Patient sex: M
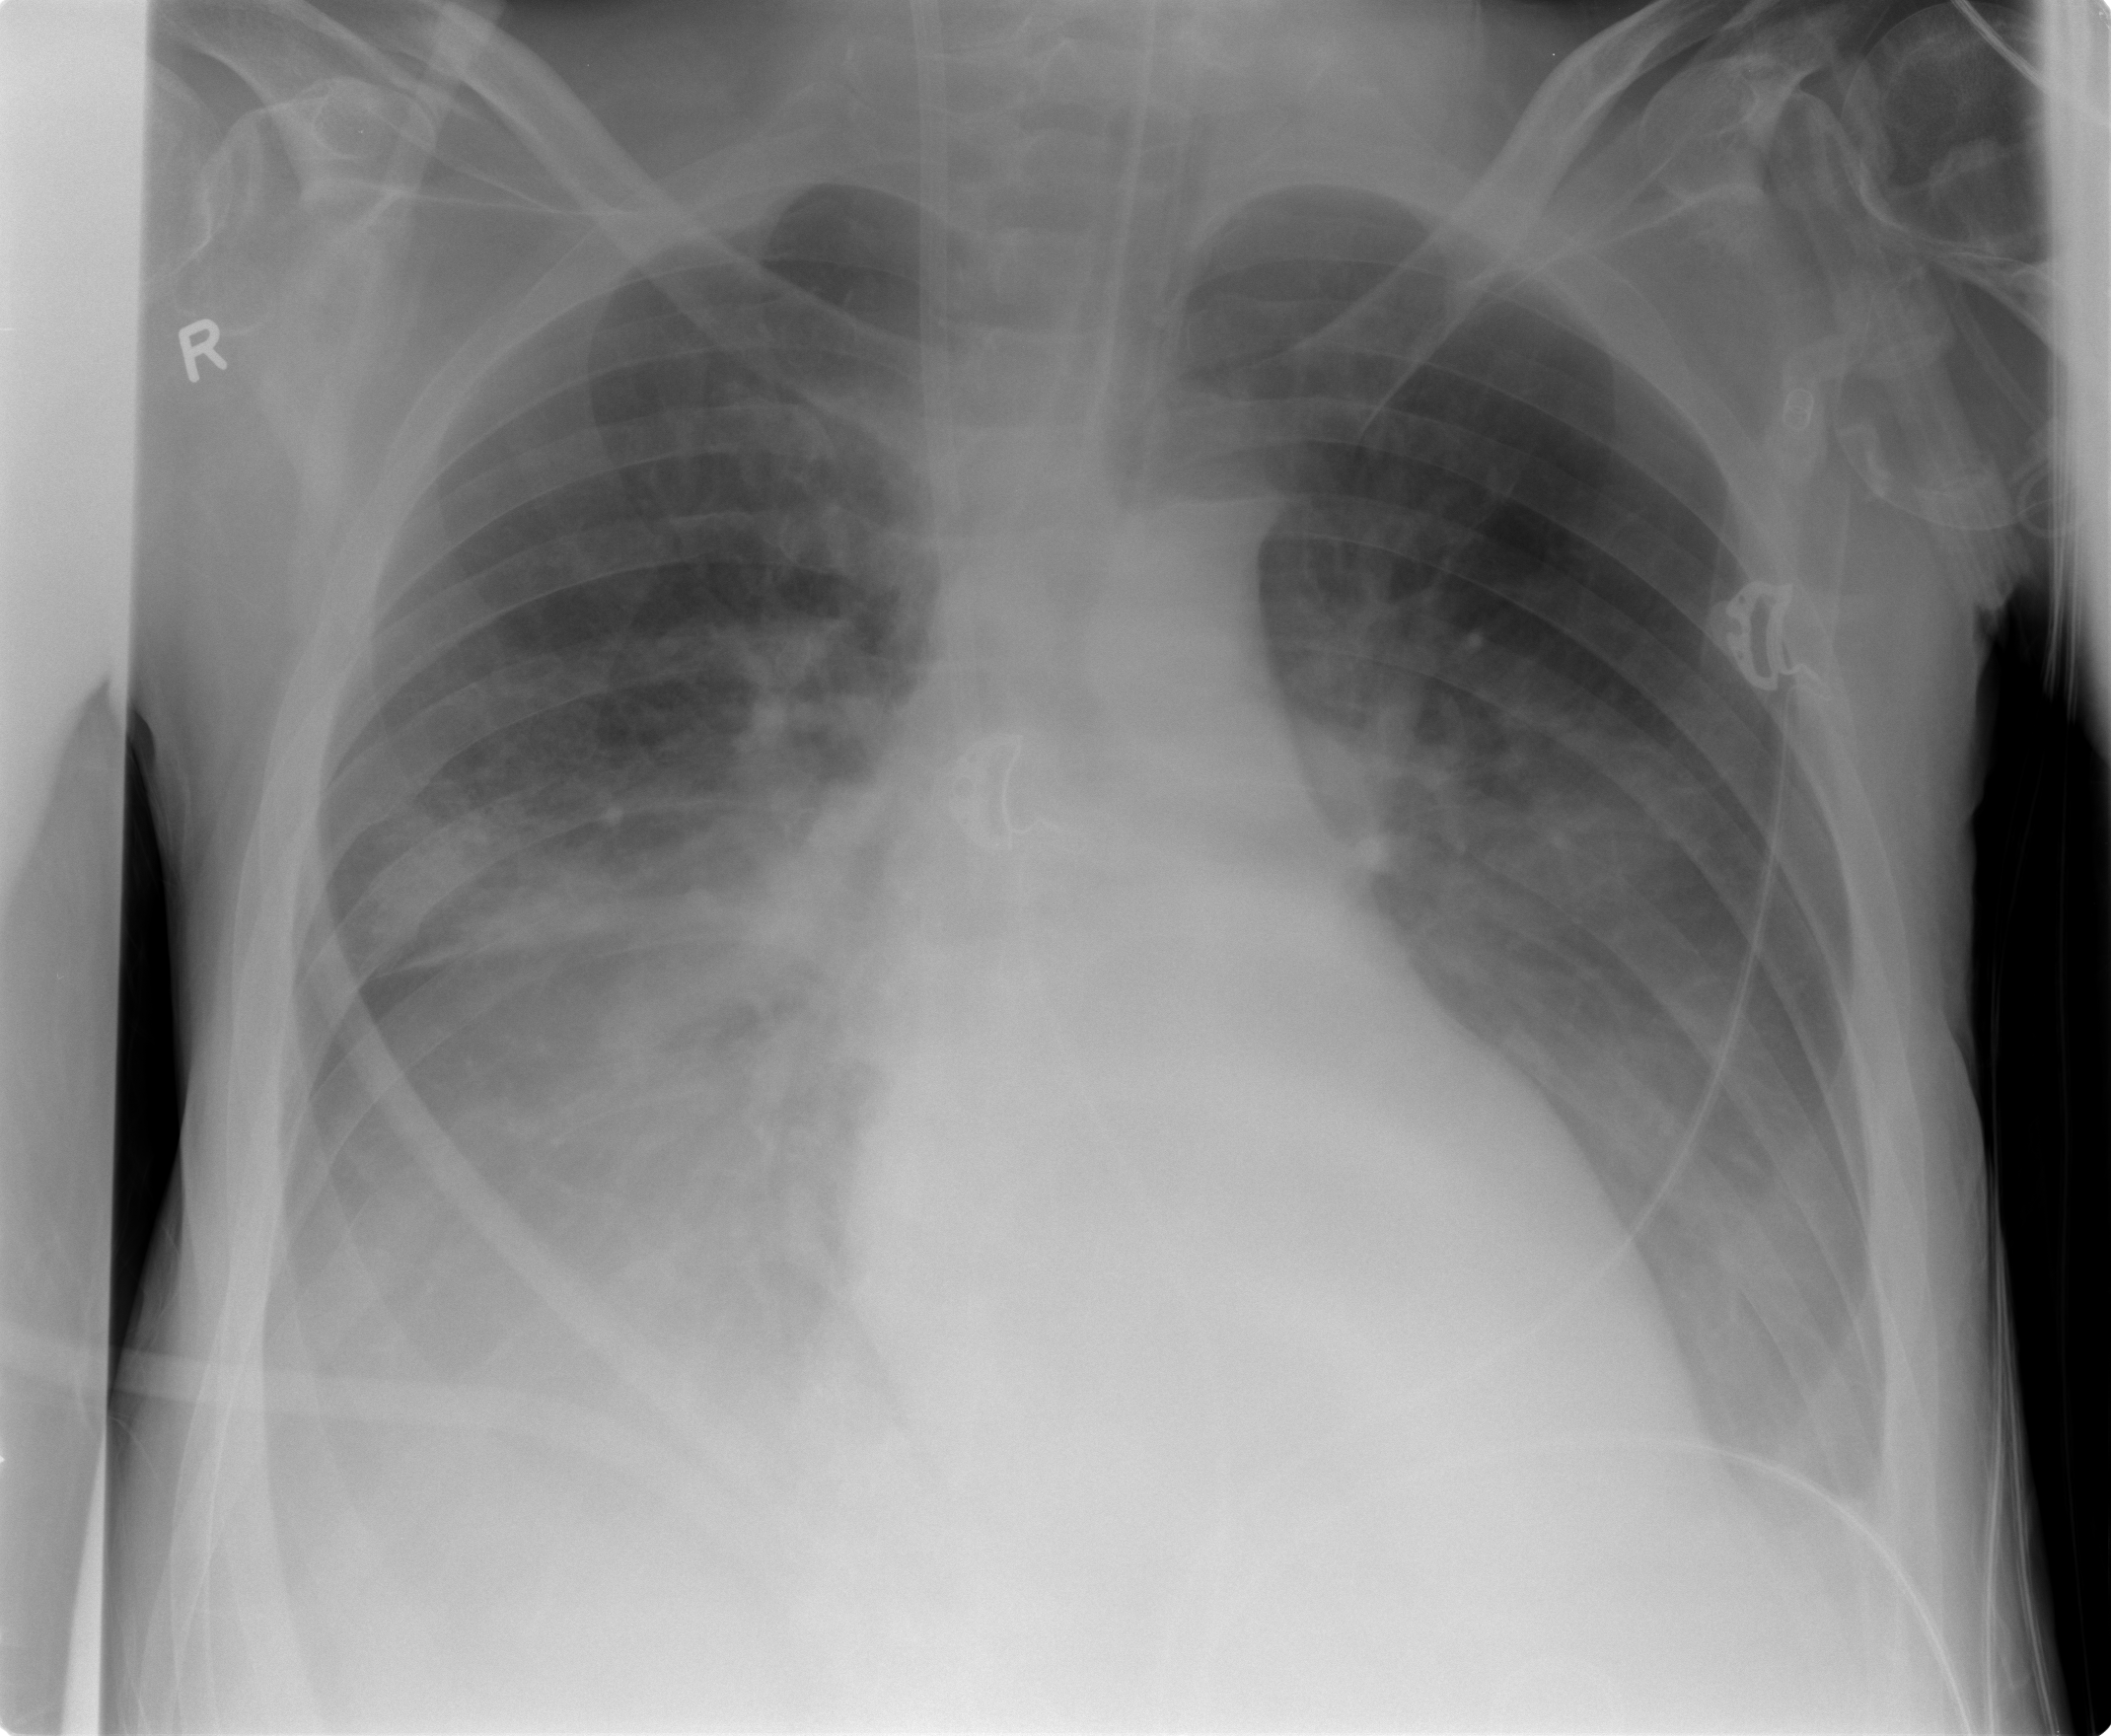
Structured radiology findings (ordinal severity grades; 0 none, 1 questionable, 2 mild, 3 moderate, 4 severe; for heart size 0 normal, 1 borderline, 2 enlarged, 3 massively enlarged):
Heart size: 0
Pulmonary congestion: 0
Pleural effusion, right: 2
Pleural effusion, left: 1
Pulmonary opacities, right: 3
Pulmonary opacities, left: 2
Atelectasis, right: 2
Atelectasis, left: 1